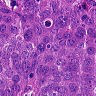
Metastatic tissue present: yes